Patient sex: M
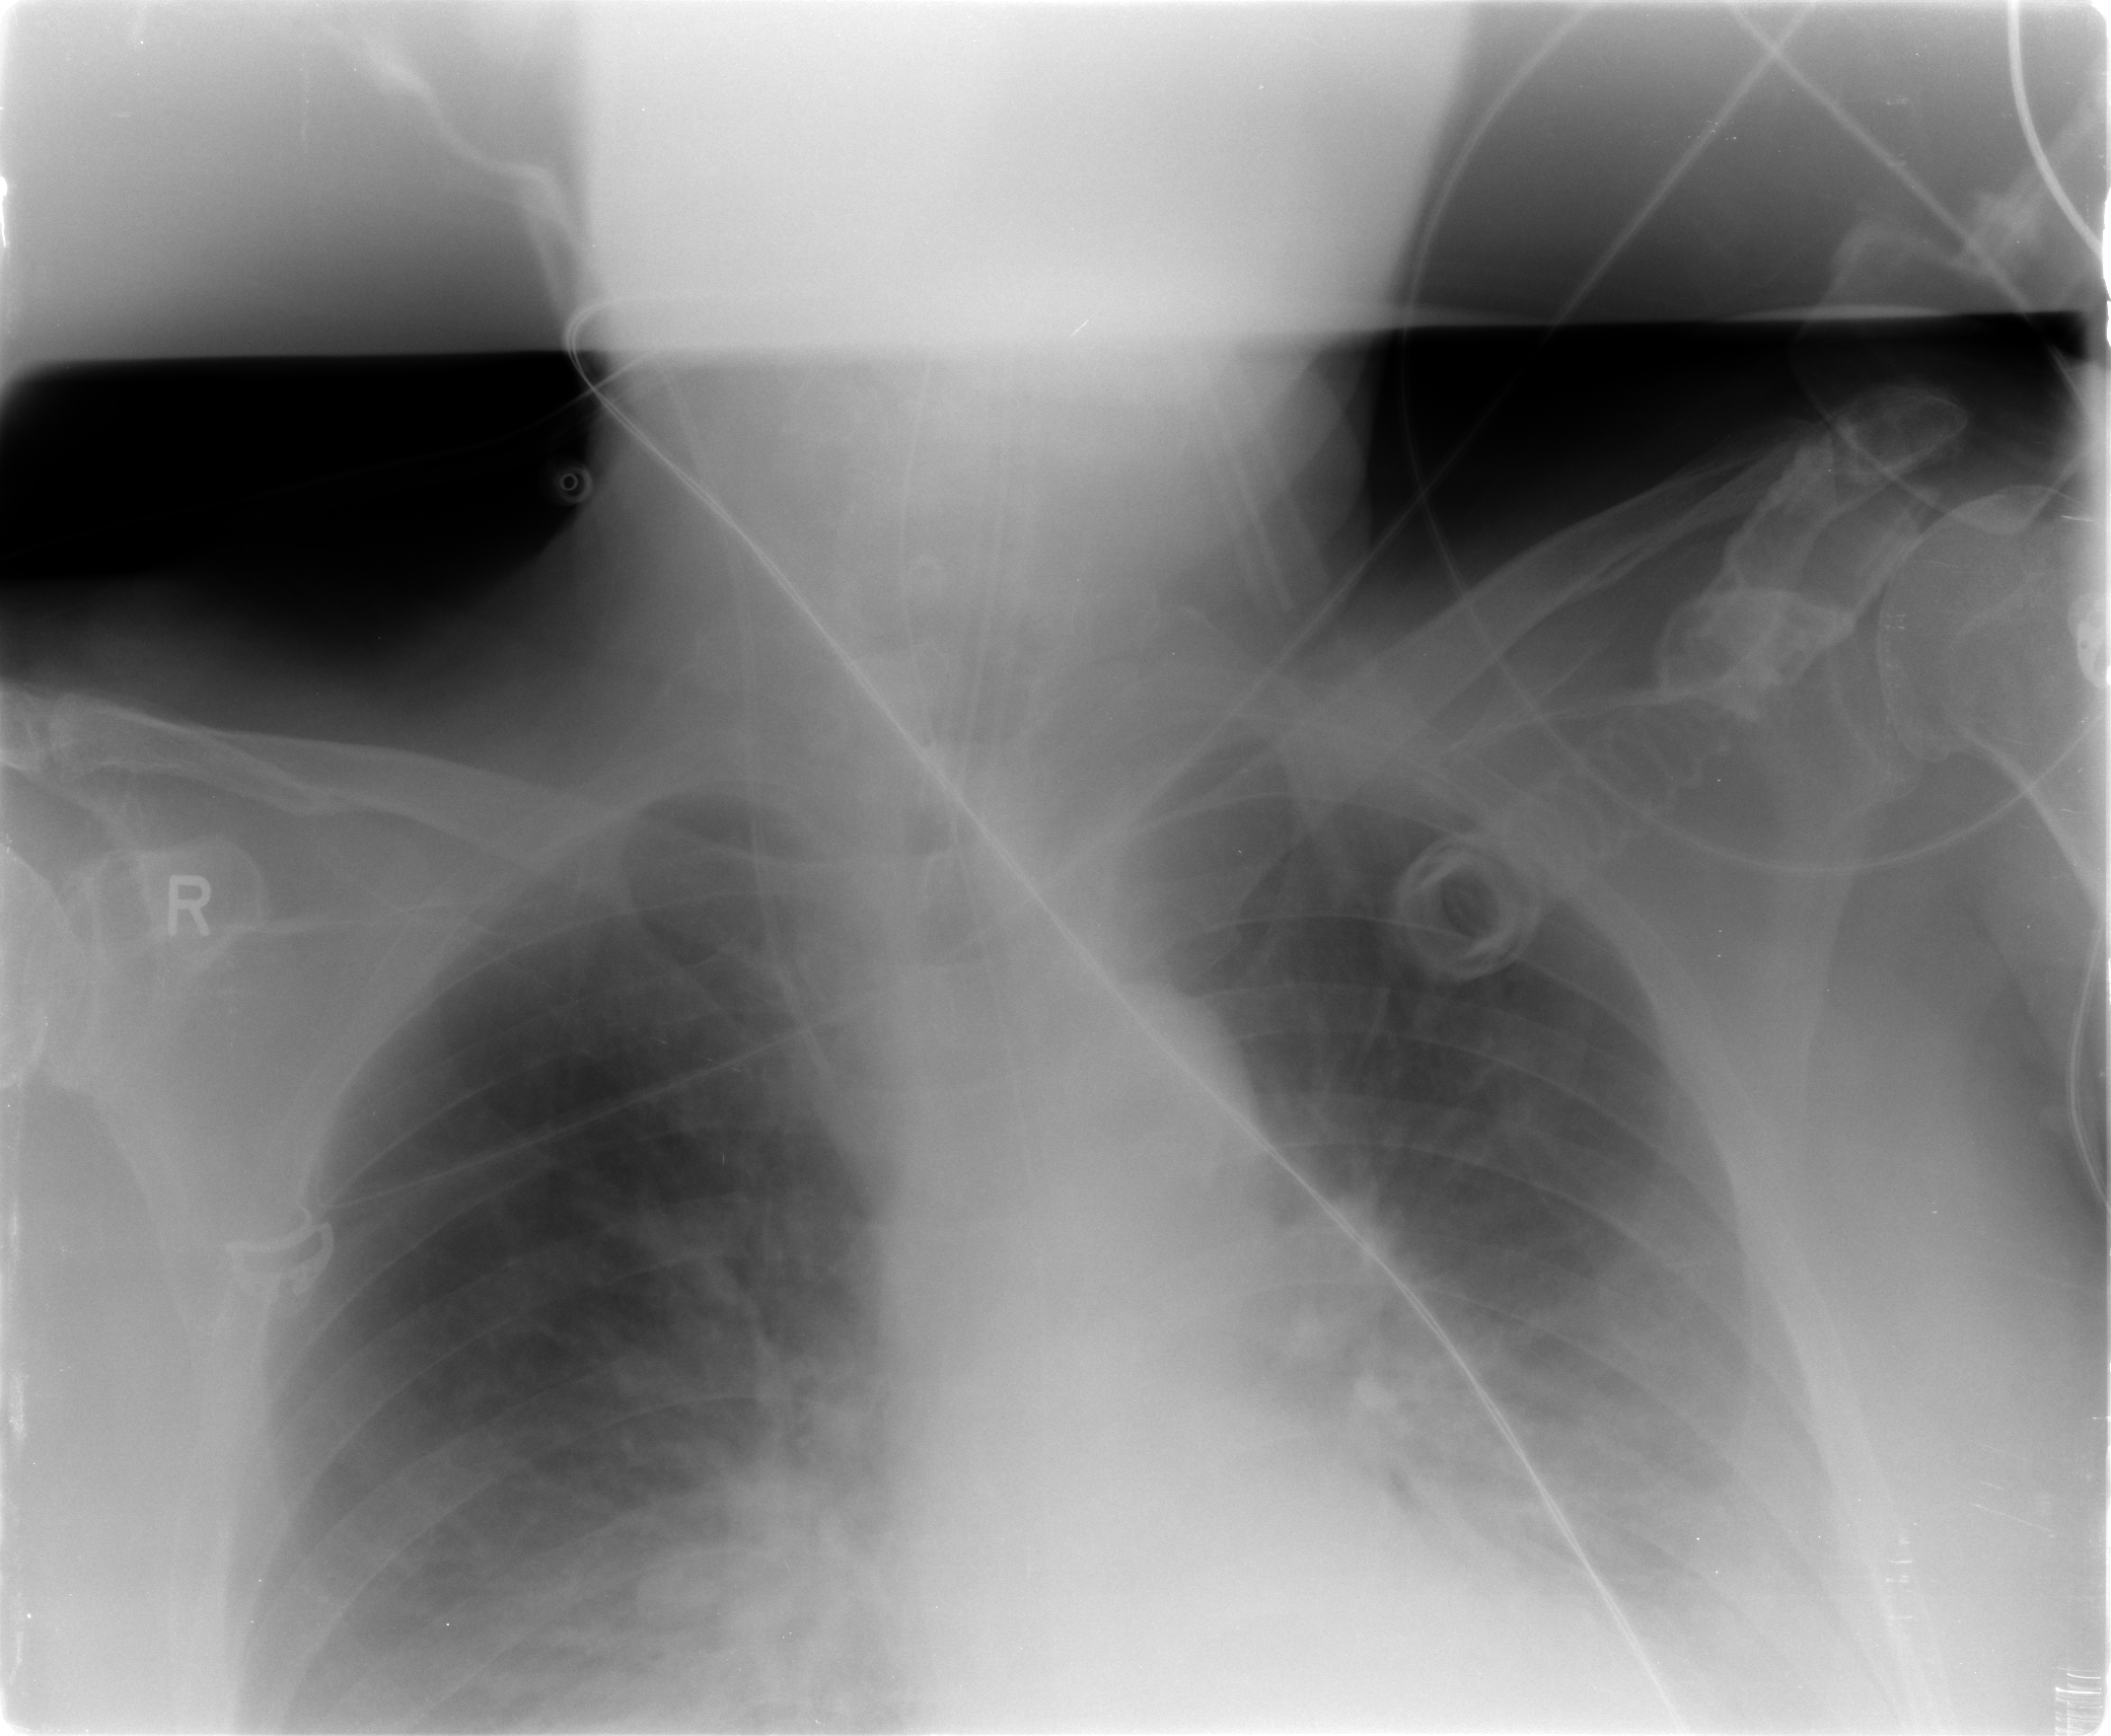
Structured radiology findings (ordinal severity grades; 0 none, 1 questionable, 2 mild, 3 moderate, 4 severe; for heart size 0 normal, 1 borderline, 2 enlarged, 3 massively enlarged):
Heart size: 1
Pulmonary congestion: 2
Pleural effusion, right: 2
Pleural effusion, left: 2
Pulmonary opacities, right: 0
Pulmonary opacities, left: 0
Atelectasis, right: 2
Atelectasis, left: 2